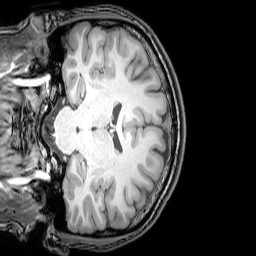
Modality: T1w
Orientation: coronal
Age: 21
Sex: male
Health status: healthy
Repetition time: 0.081 s
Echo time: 0.037 s